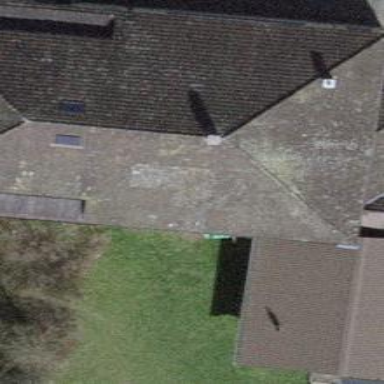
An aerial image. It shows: Building with tile roof.